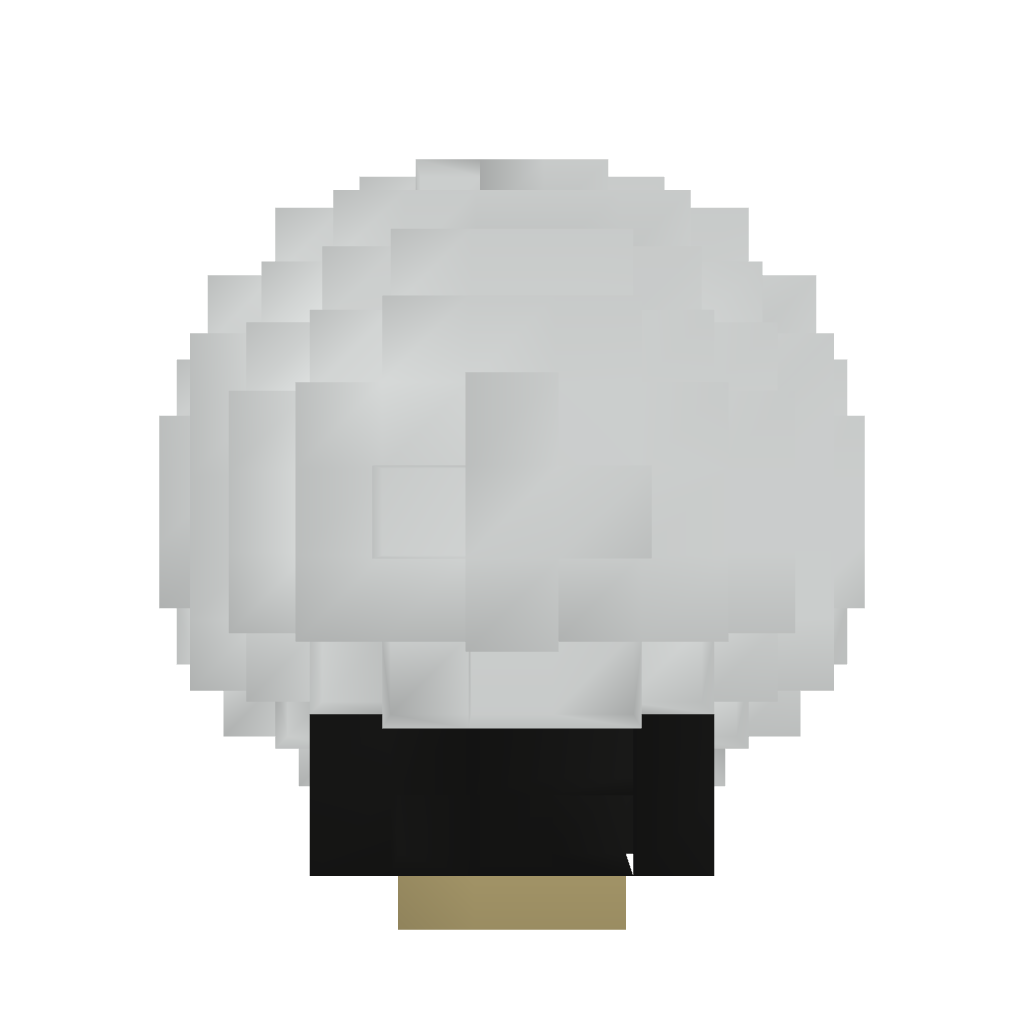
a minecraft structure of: Merchant Airship Majestic Pearl